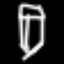
Label: pencil